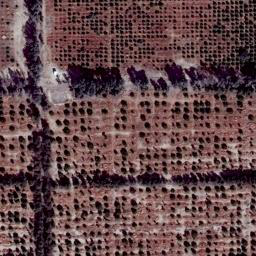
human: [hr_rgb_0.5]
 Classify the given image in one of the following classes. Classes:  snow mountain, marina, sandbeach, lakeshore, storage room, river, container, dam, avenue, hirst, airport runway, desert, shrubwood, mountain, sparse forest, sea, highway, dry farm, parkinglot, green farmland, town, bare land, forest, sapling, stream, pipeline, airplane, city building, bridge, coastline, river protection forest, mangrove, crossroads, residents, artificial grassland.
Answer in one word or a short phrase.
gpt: dry farm